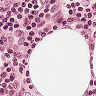
Metastatic tissue present: no